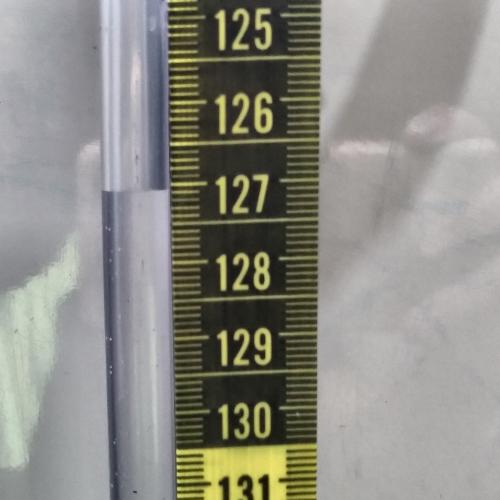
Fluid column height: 127.1 cm